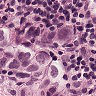
Metastatic tissue present: yes